Question: I'm having an issue with conditional formatting in Access where I need to format a value if the date occured before today and another field is blank. It works fine for most values, but for some reason when the day value is in the single digits of the current month, or you go two months ahead the value isn't read properly.
The Date on the left is referred to as [Plan_Date] and the column on the right is referred to as [Act_Date]. The premise is that if [Act_Date] is blank and [Plan_Date] occurs before today then the field should be highlighted. I'm using the expression:
'[Act_Date]="" And [Plan_Date]<Date()' in my conditional formatting.

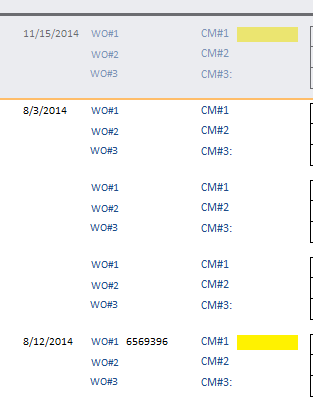
Answer: The problem is that '[Plan_Date]' is being treated as a string and forcing an alphabetical order comparison between '[Plan_Date]' and 'Date()'. The following strings are sorted in ascending alphabetical order:
'''
11/15/2014
8/12/2014
8/25/2014
8/3/2014
'''
You need to force '[Plan_Date]' to a date type for comparison purposes:
'''
[Act_Date] = "" And CDate([Plan_Date]) < Date()
'''